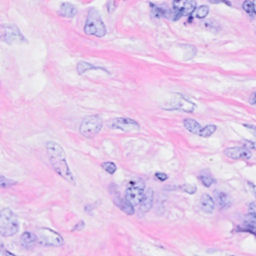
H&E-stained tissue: Breast